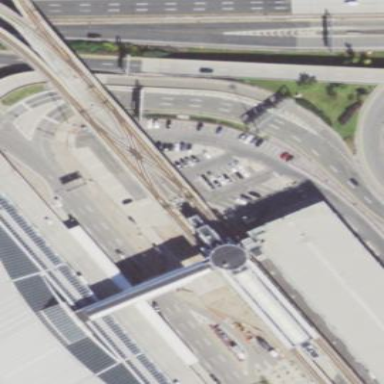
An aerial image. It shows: Train station building.